Interaction volume radius: 10 \u00c5
Interaction volume height: 10 \u00c5
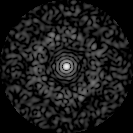
Disorder parameter: 0.8231